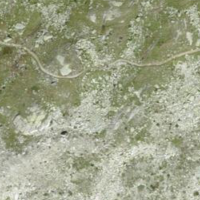
EUNIS habitat code: 31
Species observed at this site:
Micranthes stellaris